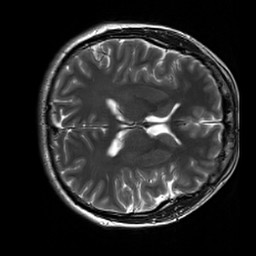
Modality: T2w
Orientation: axial
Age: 34
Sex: male
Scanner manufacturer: siemens
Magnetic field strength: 3 T
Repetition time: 7 s
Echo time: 0.09 s